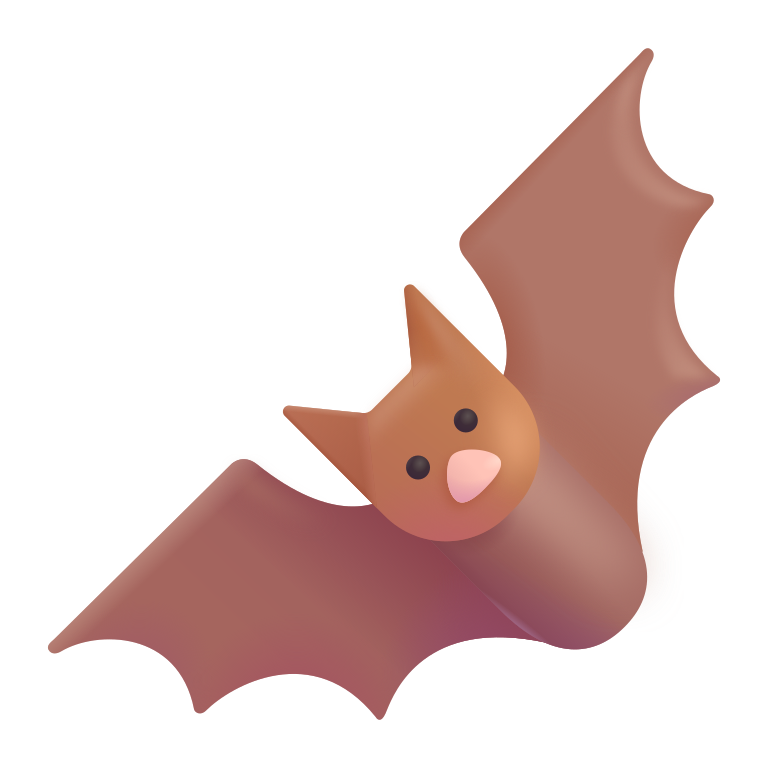
bat color